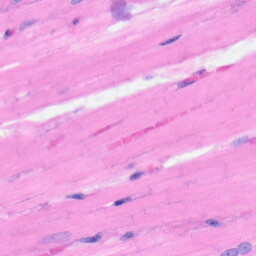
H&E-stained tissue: Heart